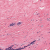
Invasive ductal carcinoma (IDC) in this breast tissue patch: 0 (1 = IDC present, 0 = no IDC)